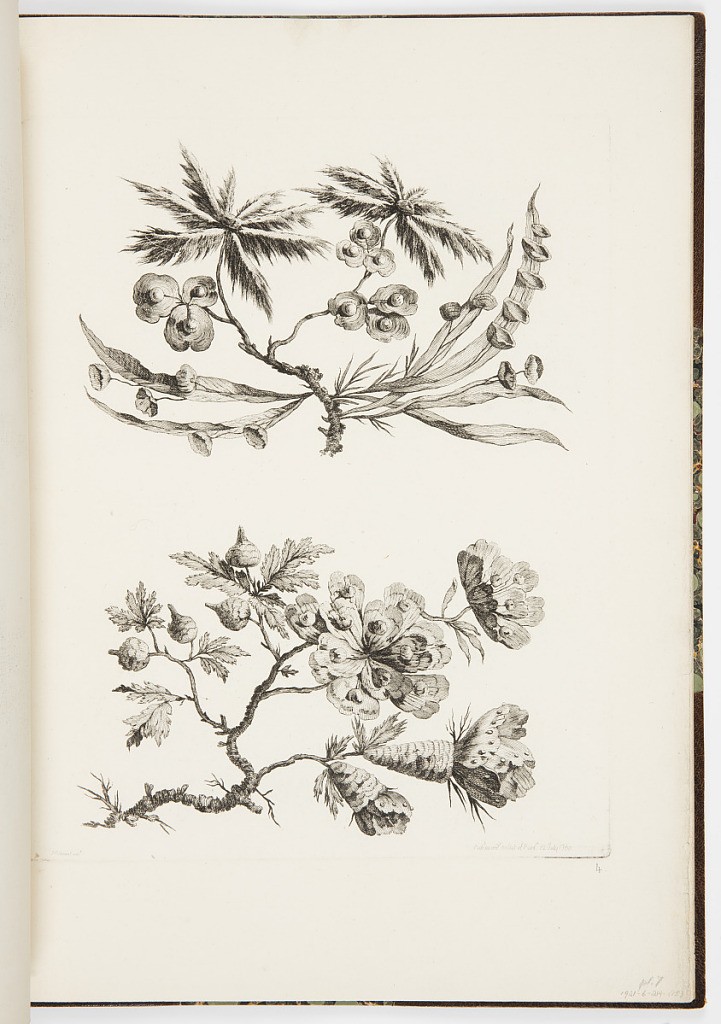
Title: Designs for Chinoiserie Flowers
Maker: Jean-Baptiste Pillement, French, 1728–1808
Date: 1760
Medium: Etching on laid paper
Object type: Bound print
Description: Two designs for fantastical chinoiserie-style flowers, from a series of eight prints (including the title-page). The designs feature flowering sprigs with different types of flowers and leaves originating from shared and connected stems. The plate is signed and dated.